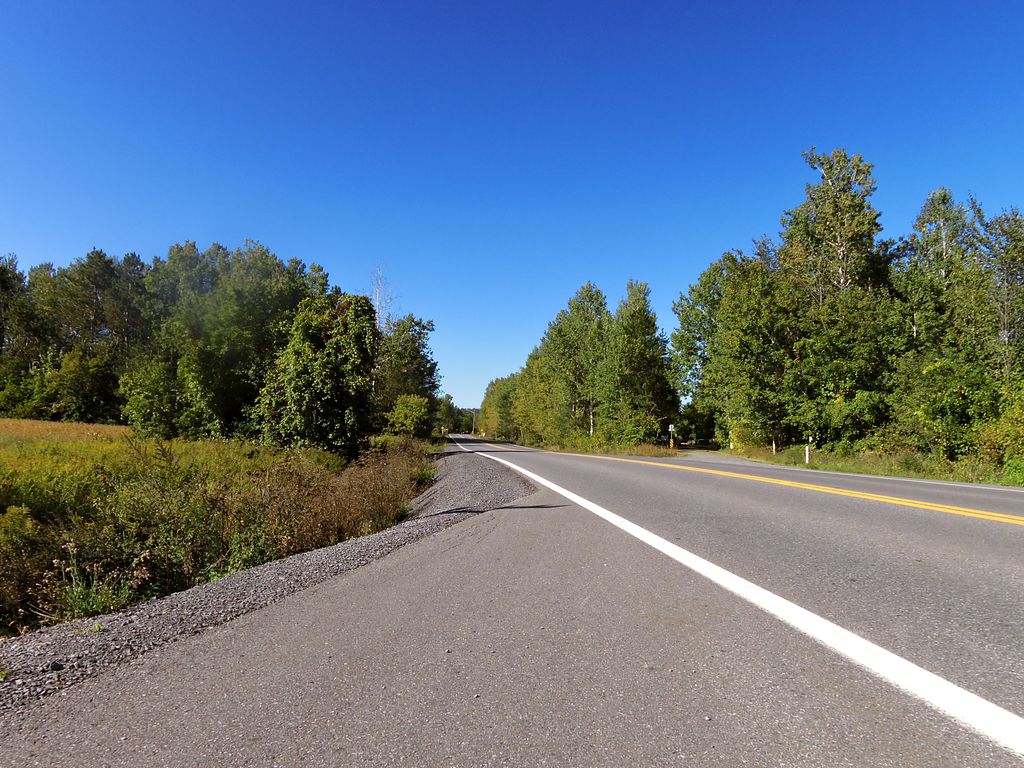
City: ottawa-gatineau